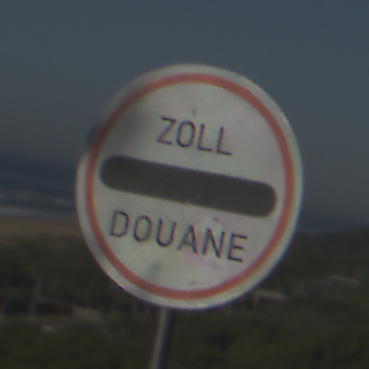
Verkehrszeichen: Zollstelle
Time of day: MorningAfternoon
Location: Outdoor (Urban)
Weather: Clear
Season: NotSpecified
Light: Natural